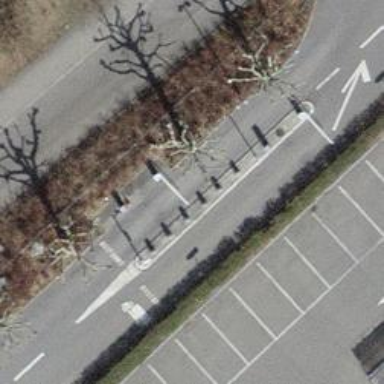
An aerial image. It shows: Lift gate barrier.